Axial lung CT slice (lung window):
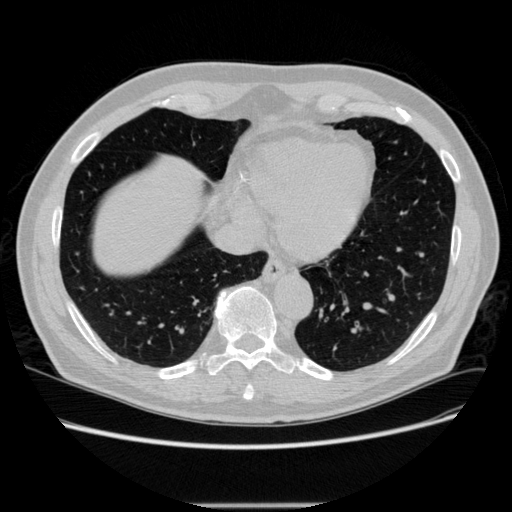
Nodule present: no